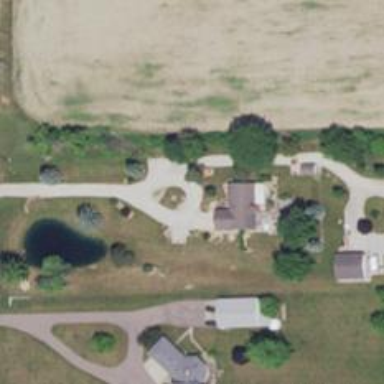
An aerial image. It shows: Driveway.